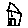
Label: house